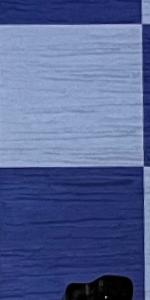
Label: Empty